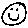
Label: smiley face